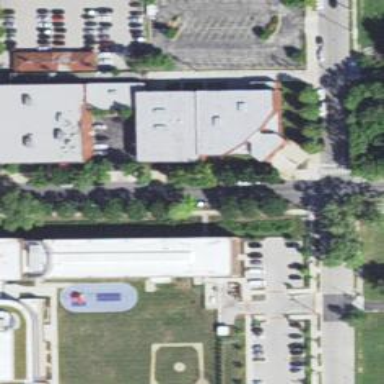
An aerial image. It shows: School building.